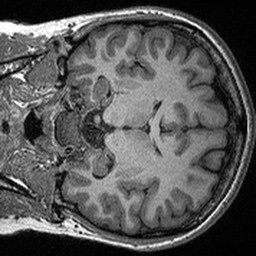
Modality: T1w
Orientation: coronal
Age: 22
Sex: female
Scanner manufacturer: siemens
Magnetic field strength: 3 T
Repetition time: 2.3 s
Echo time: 0.00298 s